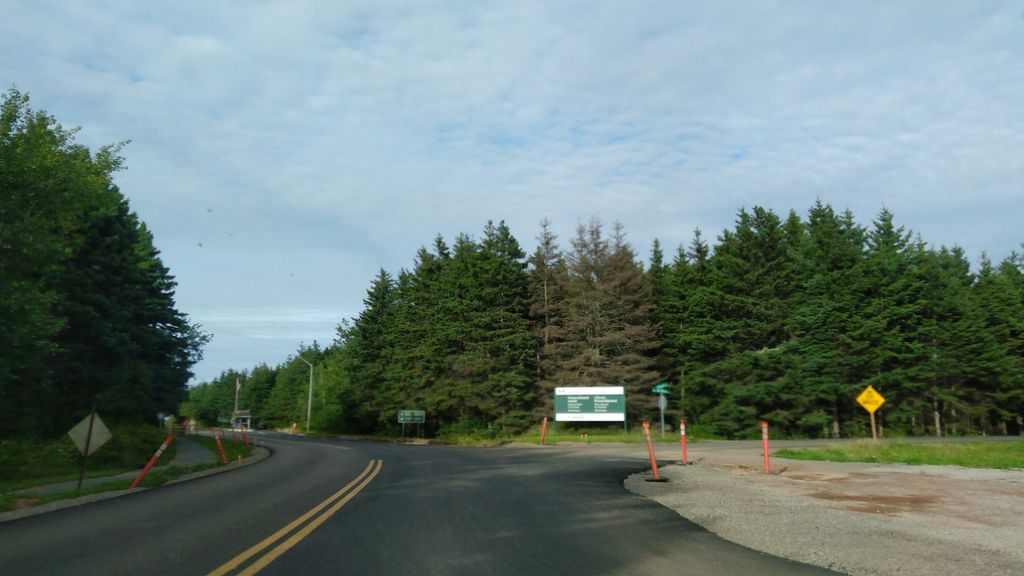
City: charlottetown